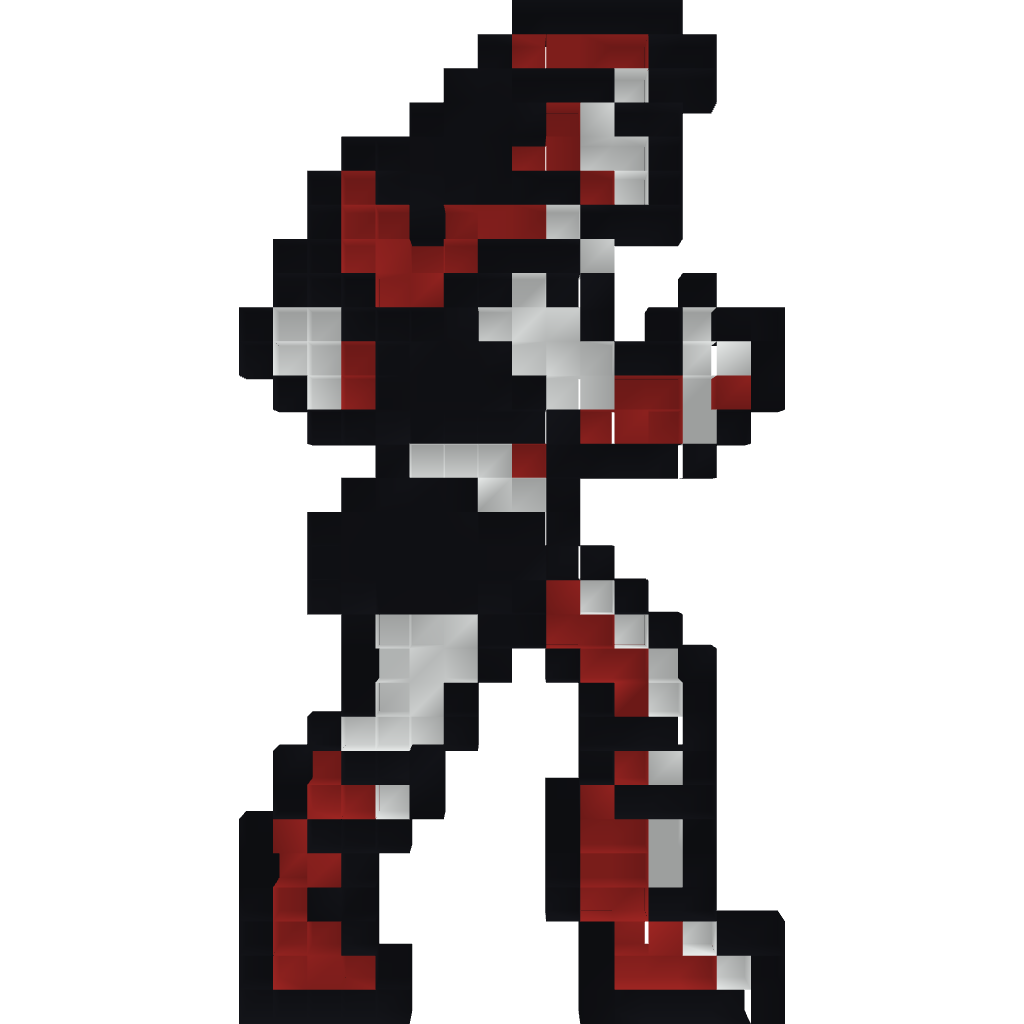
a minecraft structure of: Trevor from Castlevania 3